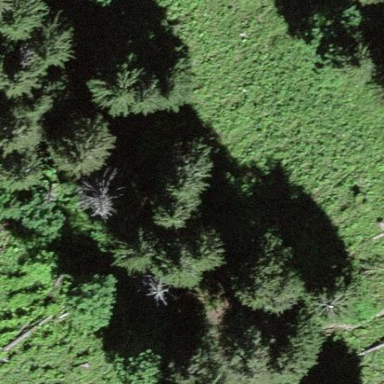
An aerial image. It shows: Forest area.